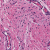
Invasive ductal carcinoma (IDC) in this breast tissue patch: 0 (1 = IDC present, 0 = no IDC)